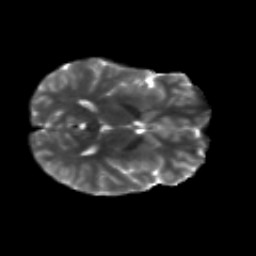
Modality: T2w
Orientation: axial
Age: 23
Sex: male
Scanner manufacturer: siemens
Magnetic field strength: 3 T
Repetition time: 8.8 s
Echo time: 0.085 s